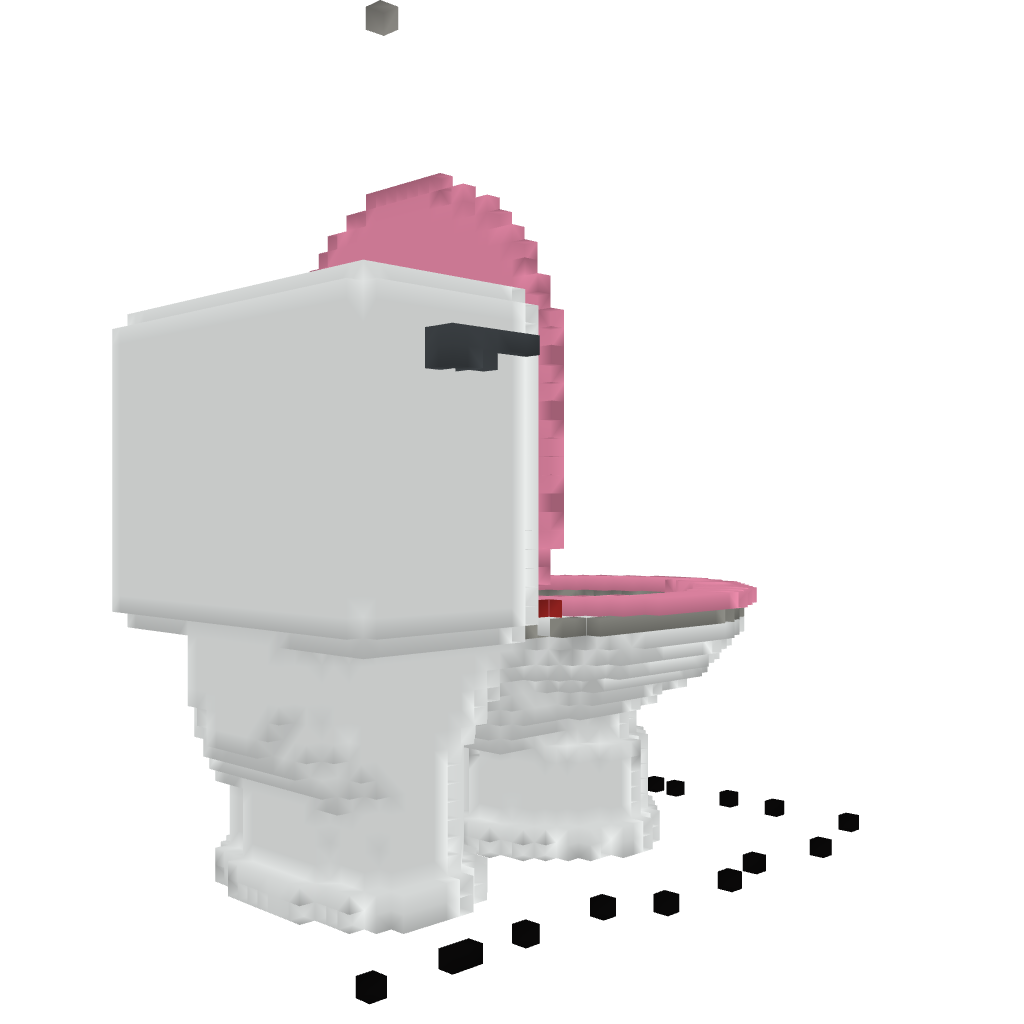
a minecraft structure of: Toilet